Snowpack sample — Snodgrass Mountain, Crested Butte, Colorado (2/4/25, 12:06 PM MST)
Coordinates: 38.923, -106.968
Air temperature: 35 °F
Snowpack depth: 80 cm
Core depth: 60 cm
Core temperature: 32 °F
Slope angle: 14°, slope face: 78°
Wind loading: low
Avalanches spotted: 0
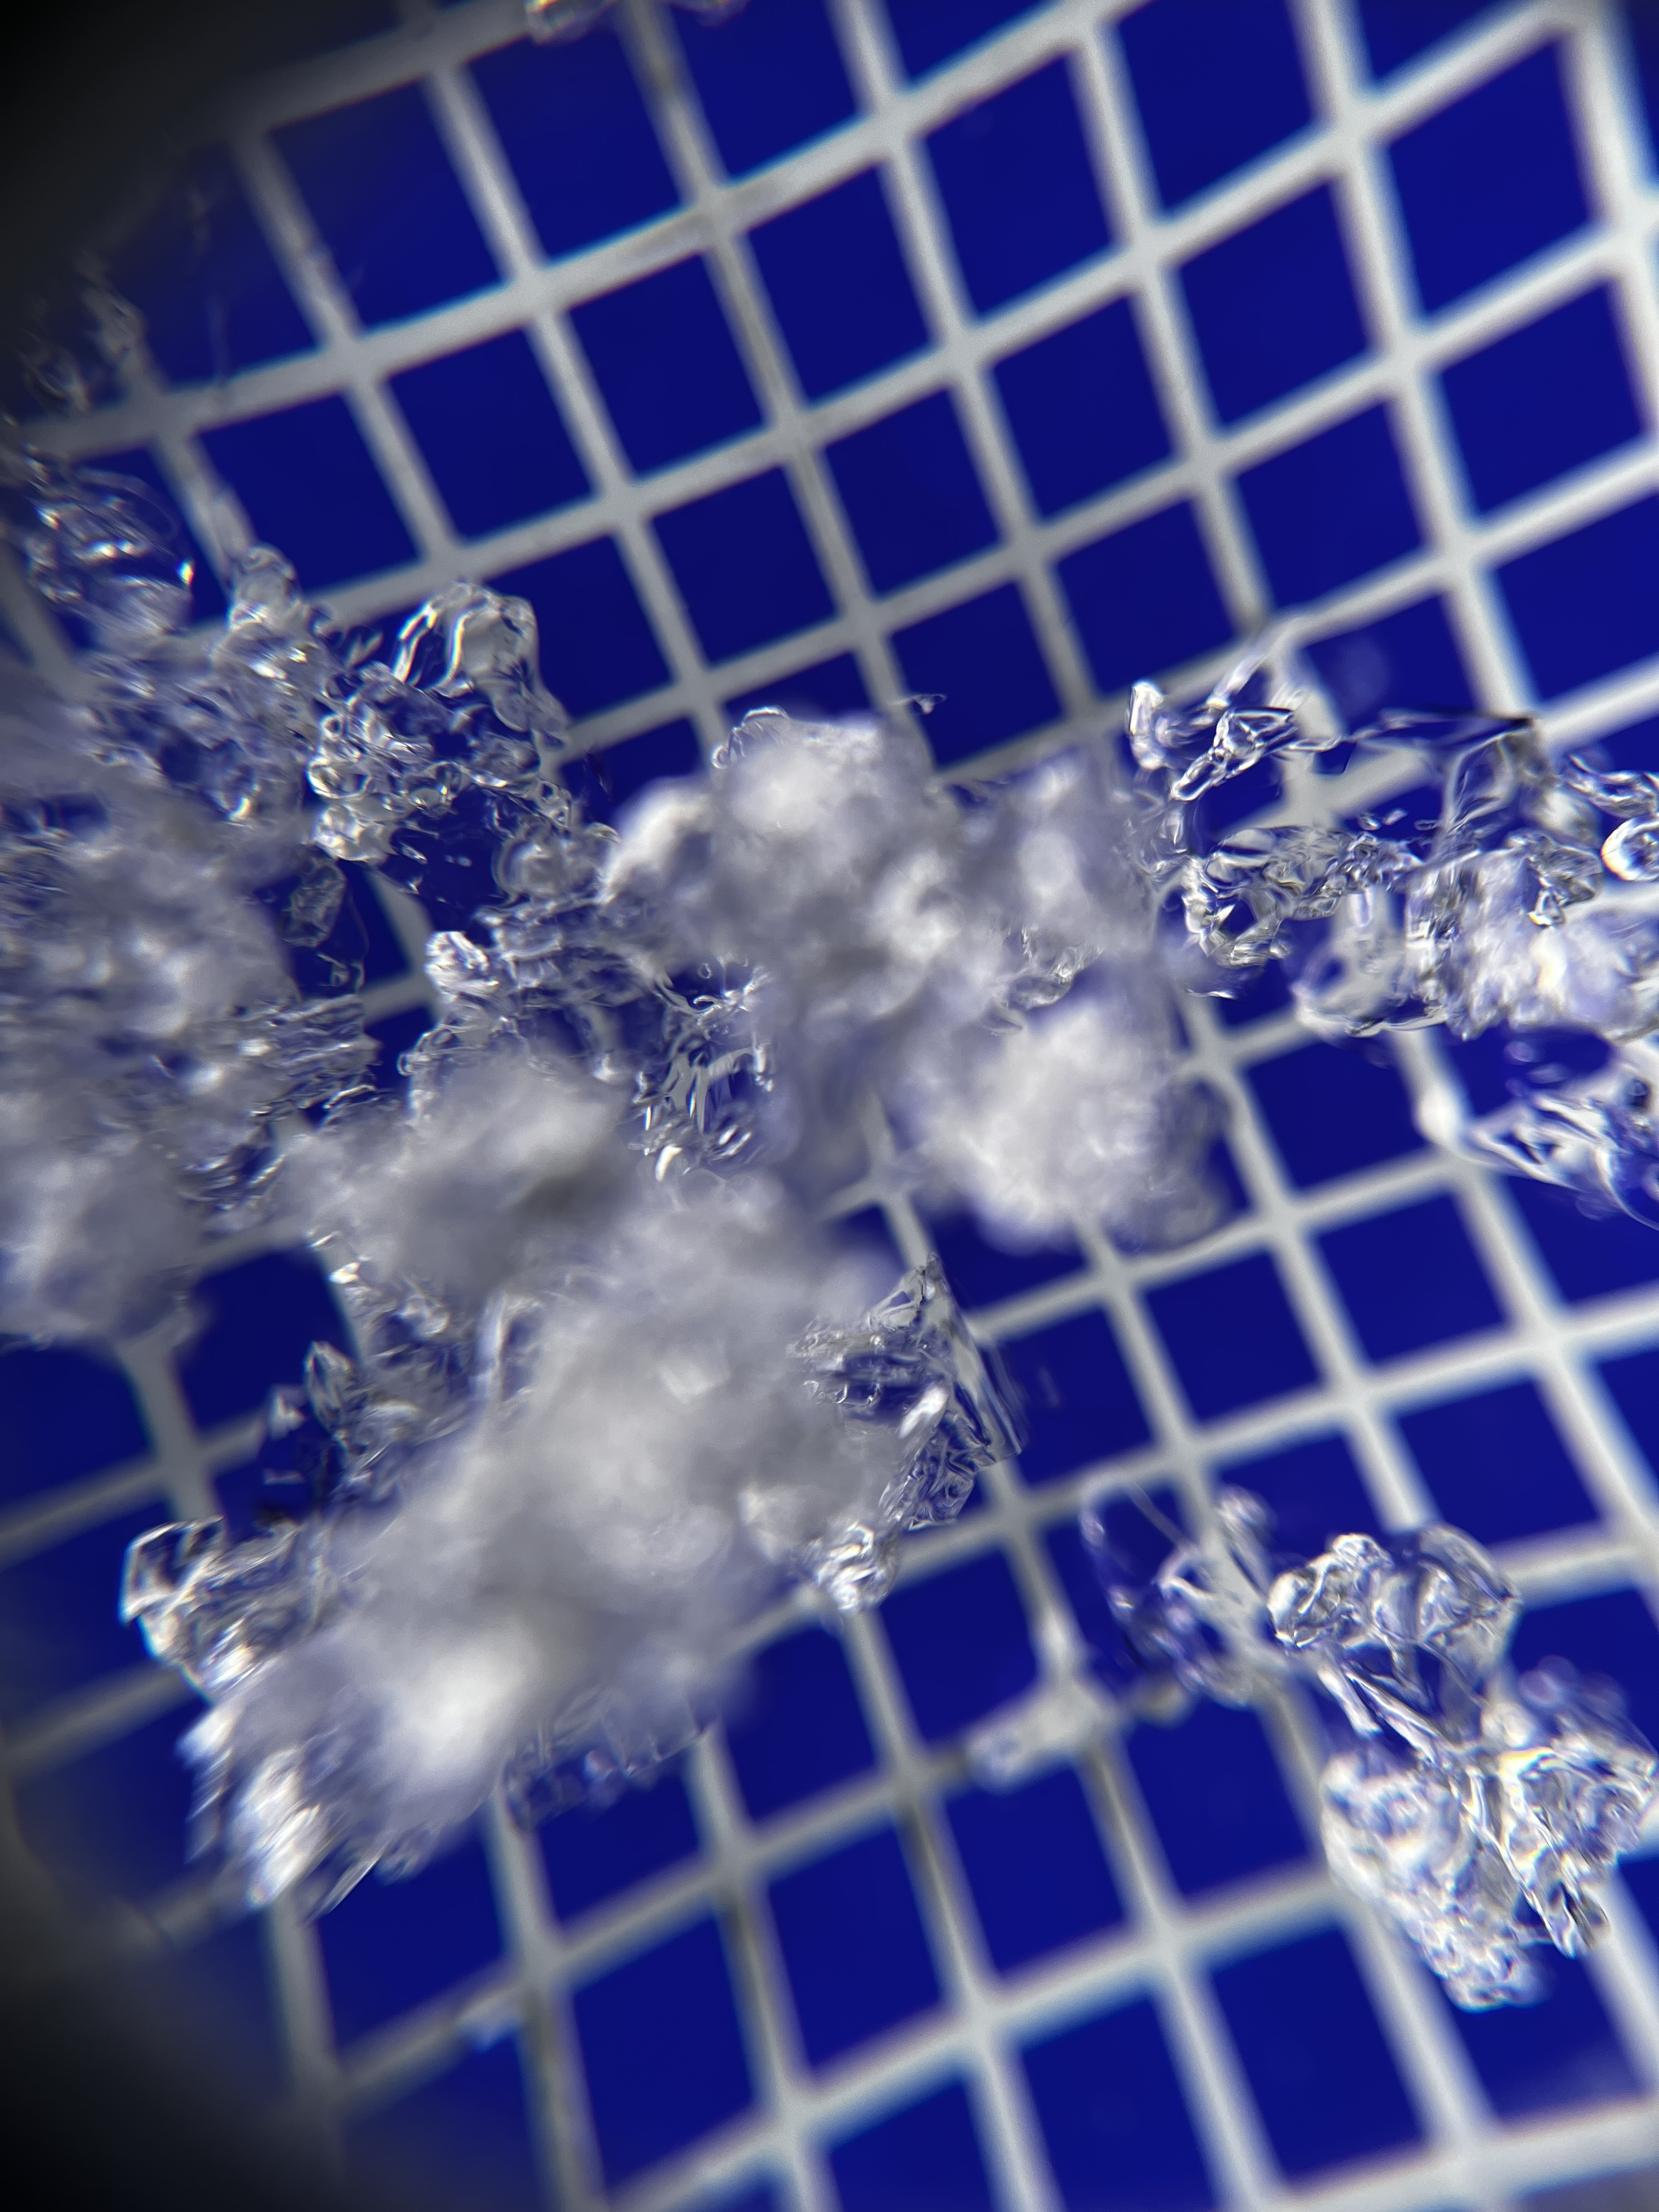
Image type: magnified_profile
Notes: No avalanches nearby, unusually warm weather for the last month reported by residents, Collected 25 yards from treeline